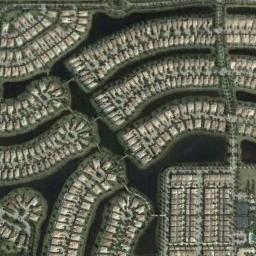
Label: dense_residential